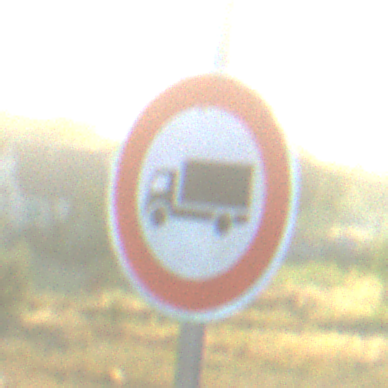
Verkehrszeichen: VerbotFuerKraftfahrzeugeUeberDreiKommaFuenfTonnen
Umgebung: Outdoor, RoadRail
Tageszeit: SunriseSunset
Wetter: Clear
Licht: Natural
Jahreszeit: NotSpecified
Kontrast: HighContrast